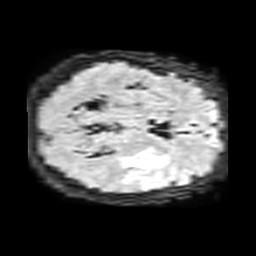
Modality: FLAIR
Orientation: axial
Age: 46
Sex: female
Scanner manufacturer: philips
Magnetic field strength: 1.5 T
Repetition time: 6 s
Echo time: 0.09934 s